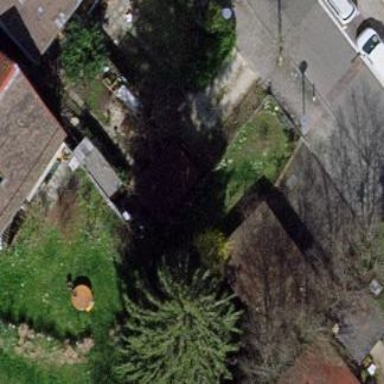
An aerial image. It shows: Garden surrounded by fence.